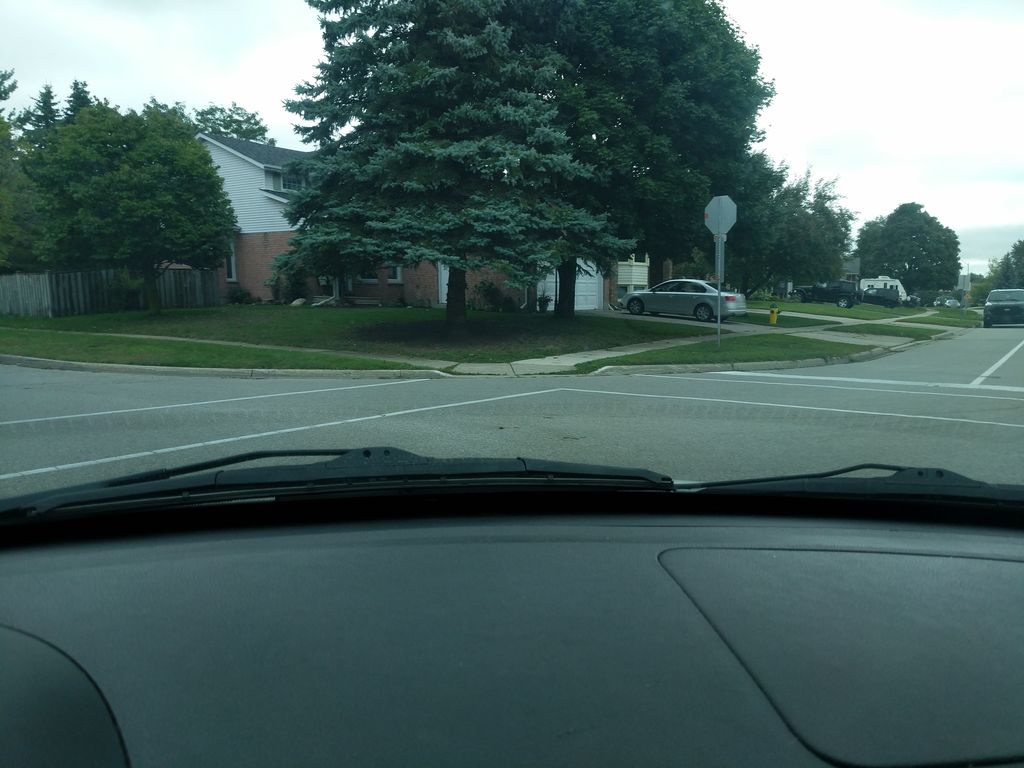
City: kitchener-waterloo